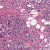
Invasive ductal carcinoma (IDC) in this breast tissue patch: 1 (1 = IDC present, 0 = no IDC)